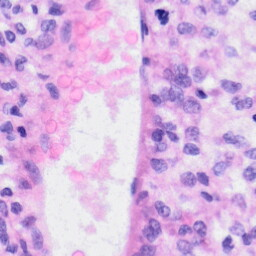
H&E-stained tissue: Liver